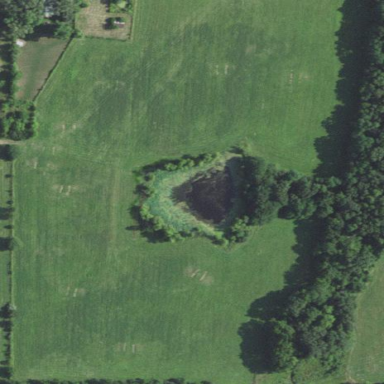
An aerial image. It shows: Pond with natural water.